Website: apple
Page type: customer-info-address
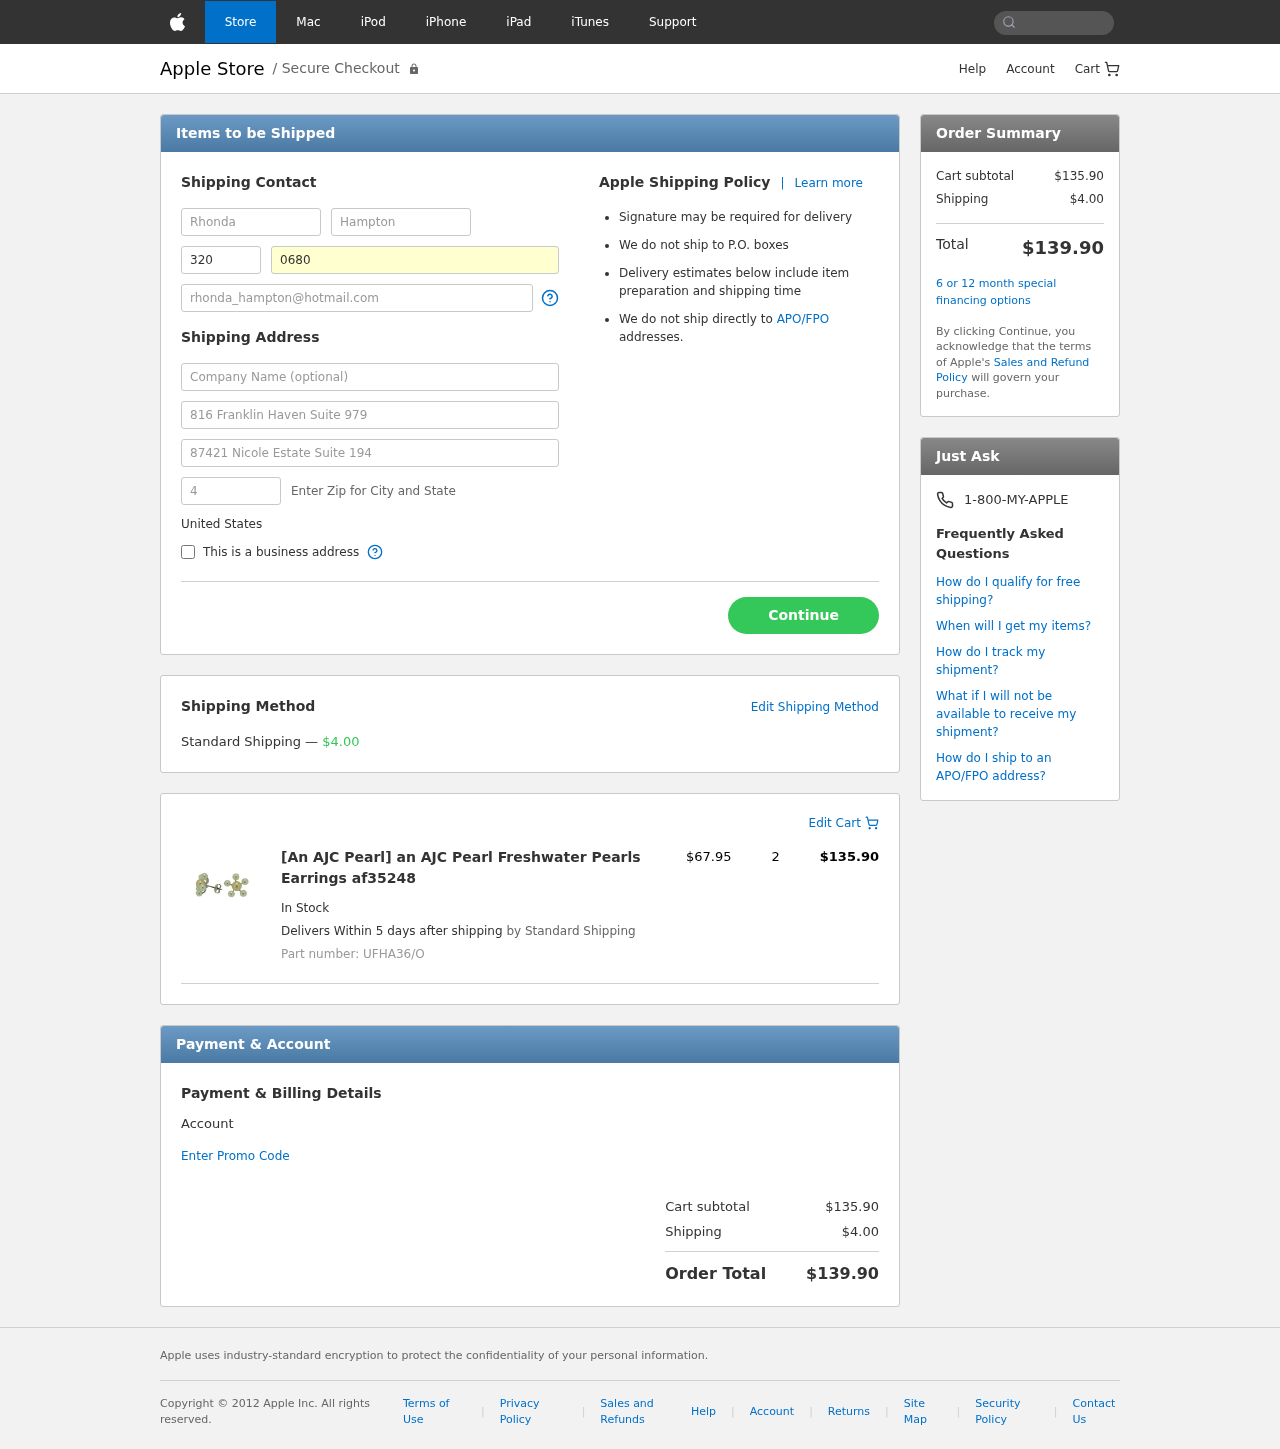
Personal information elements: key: PII_COUNTRY
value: United States
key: PII_FIRSTNAME
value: Rhonda
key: PII_LASTNAME
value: Hampton
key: PII_PHONE_AREA
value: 320
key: PII_PHONE_LINE
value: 0680
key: PII_EMAIL
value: rhonda_hampton@hotmail.com
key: PII_STREET
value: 816 Franklin Haven Suite 979
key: PII_STREET2
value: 87421 Nicole Estate Suite 194
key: PII_POSTCODE
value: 43764
Product elements: key: PRODUCT1_NAME
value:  [An AJC Pearl] an AJC Pearl Freshwater Pearls Earrings af35248 
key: PRODUCT1_PRICE
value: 67.95
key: PRODUCT1_QUANTITY
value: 2
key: PRODUCT1_SKU
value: UFHA36/O
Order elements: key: ORDER_SHIPPING_COST
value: $4.00
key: ORDER_ITEM_TOTAL
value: $135.90
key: ORDER_SUBTOTAL
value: $135.90
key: ORDER_TOTAL
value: $139.90